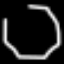
Label: octagon